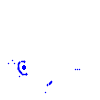
Particle: pion